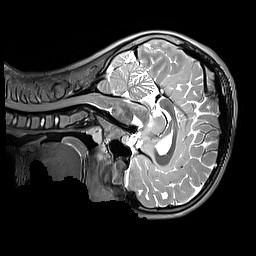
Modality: T2w
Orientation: sagittal
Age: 13
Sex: female
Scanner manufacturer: siemens
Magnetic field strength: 3 T
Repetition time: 3.2 s
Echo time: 0.408 s